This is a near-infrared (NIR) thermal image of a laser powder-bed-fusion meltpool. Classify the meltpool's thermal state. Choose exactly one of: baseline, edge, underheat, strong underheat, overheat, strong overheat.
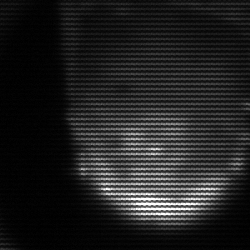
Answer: edge